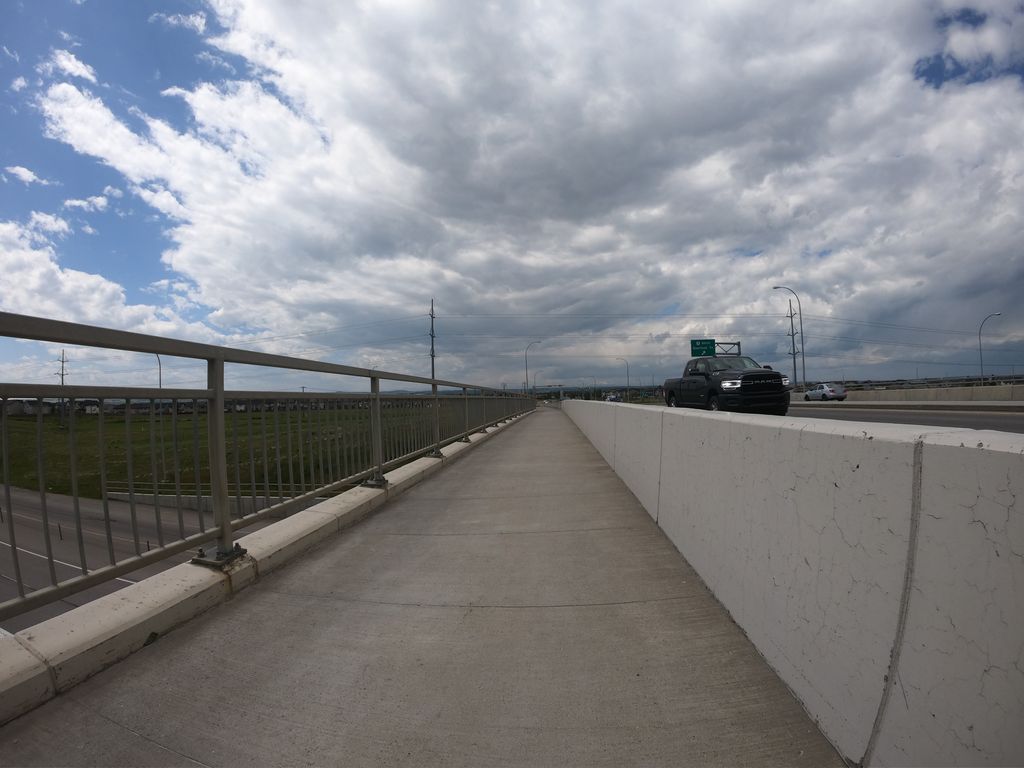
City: calgary